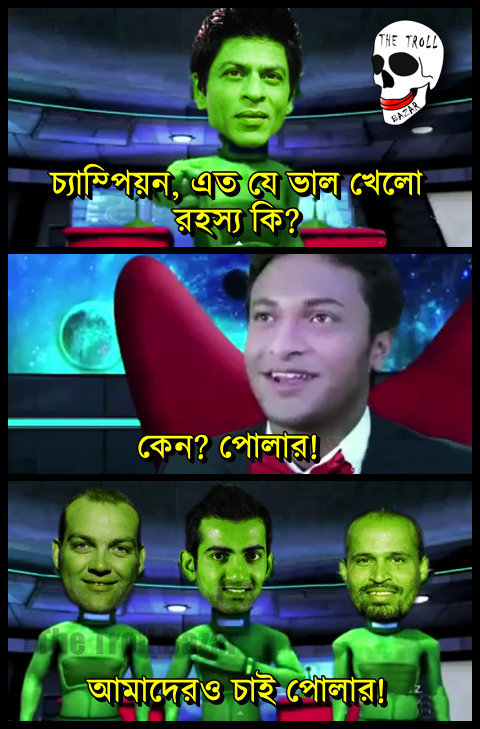
Caption: চ্যাম্পিয়ন, এত যে ভাল খেলো রহস্য কি? কেন? পোলার! আমাদেরও চাই পোলার!
Label: non-hate